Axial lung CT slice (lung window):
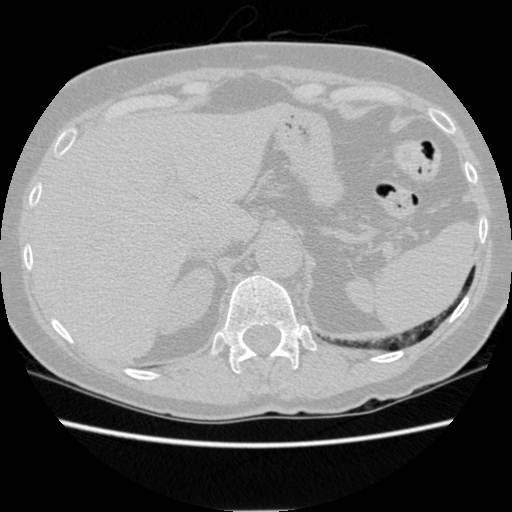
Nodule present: no